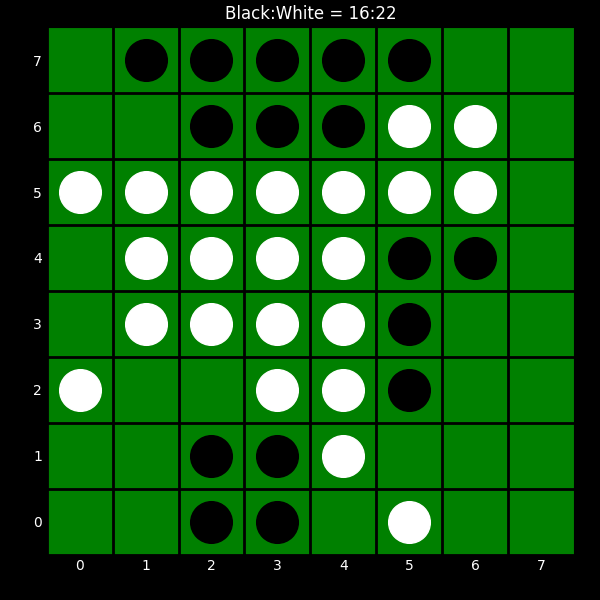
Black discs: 16
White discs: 22